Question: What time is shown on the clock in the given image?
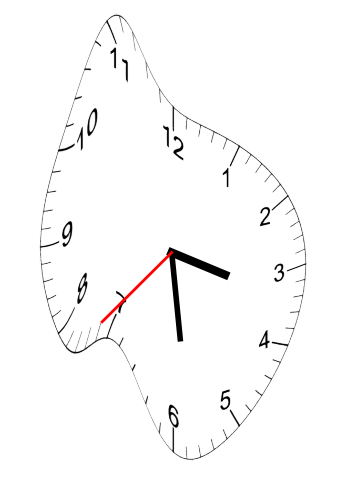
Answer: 03:28:37